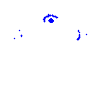
Particle: pion